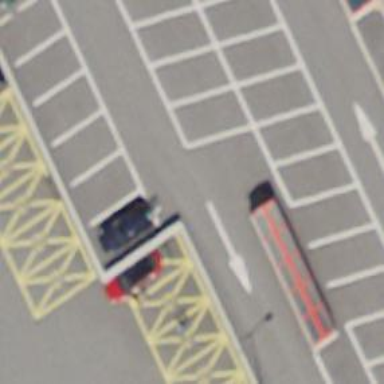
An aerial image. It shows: Charging station.